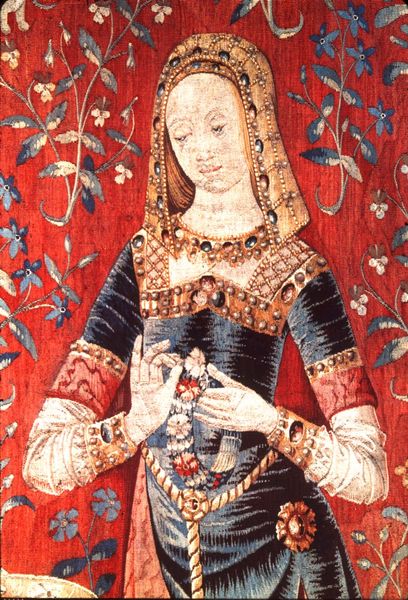
Titel: Die Dame mit dem Einhorn, la Dame à la Licorne; Die fünf Sinne
Institution: Paris, Musée de Cluny
Schlagwörter: blau, blätter, gemälde, weiß, mädchen, blume, blumen, frankreich, frau, kleid, schmuck, schwarz, blüte, blüten, dame, gürtel, rot, schleier, tuch, haube, ornament, teppich, arm, arme, falten, gesicht, samt, vorhang, gold, kutte, schnur, stickerei, stoff, adel, pflanze, pflanzen, diadem, edelsteine, ranken, kopfbedeckung, japan, kette, hof, wandteppich, kopftuch, dekor, floral, ornamente, kordel, chinesin, knöpfe, nieten, halskette, orient, seil, kranz, brokat, chinesisch, armreif, mittelalter, struktur, blumenkranz, blütenkranz, höfisch, winden, gebinde, vegetabil, maria, indien, kopfschmuck, gewebt, weben, einhorn, geschmeide, armschmuck, blaues kleid, juwelen, bayeux, licorne